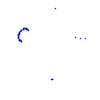
Particle: proton